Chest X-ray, PA view. Patient: 55 years old, sex M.
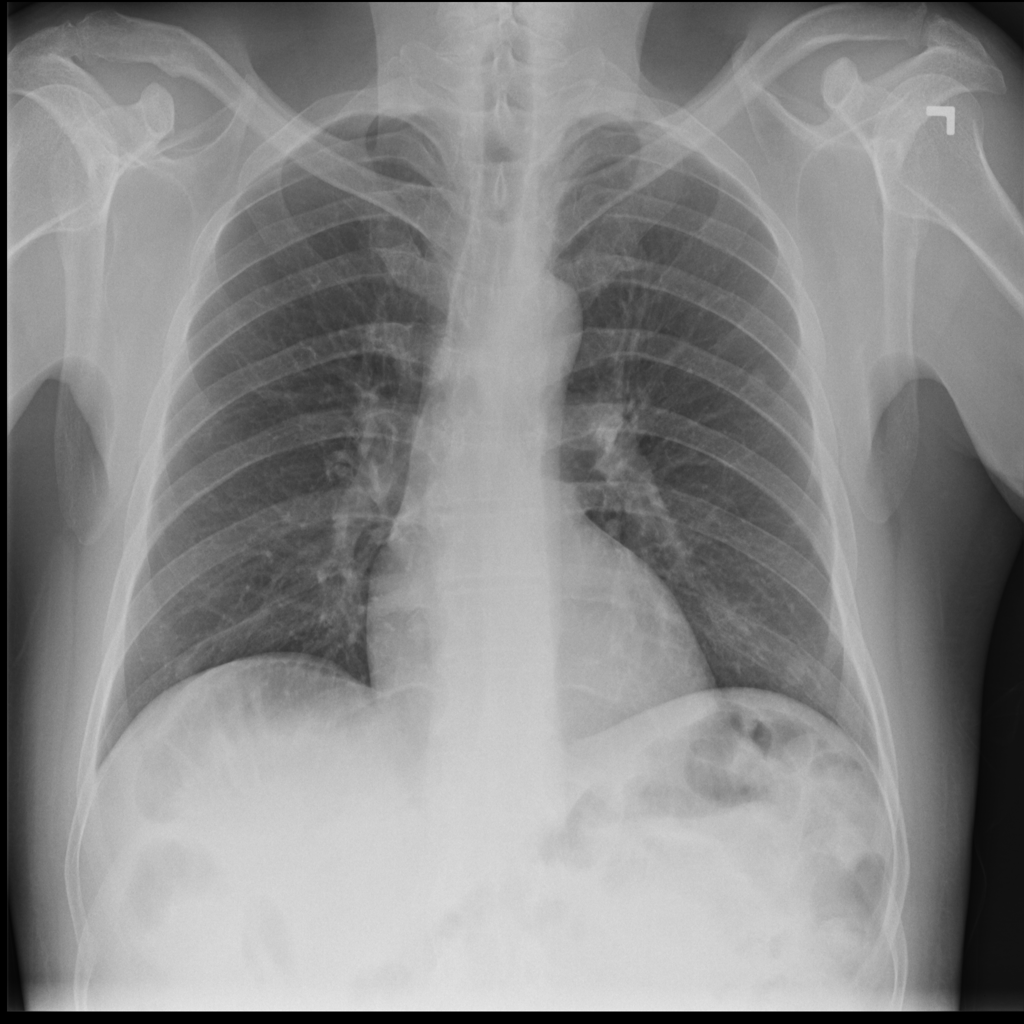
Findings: No Finding